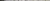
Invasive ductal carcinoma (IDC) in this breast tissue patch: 0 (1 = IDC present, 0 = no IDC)